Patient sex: M
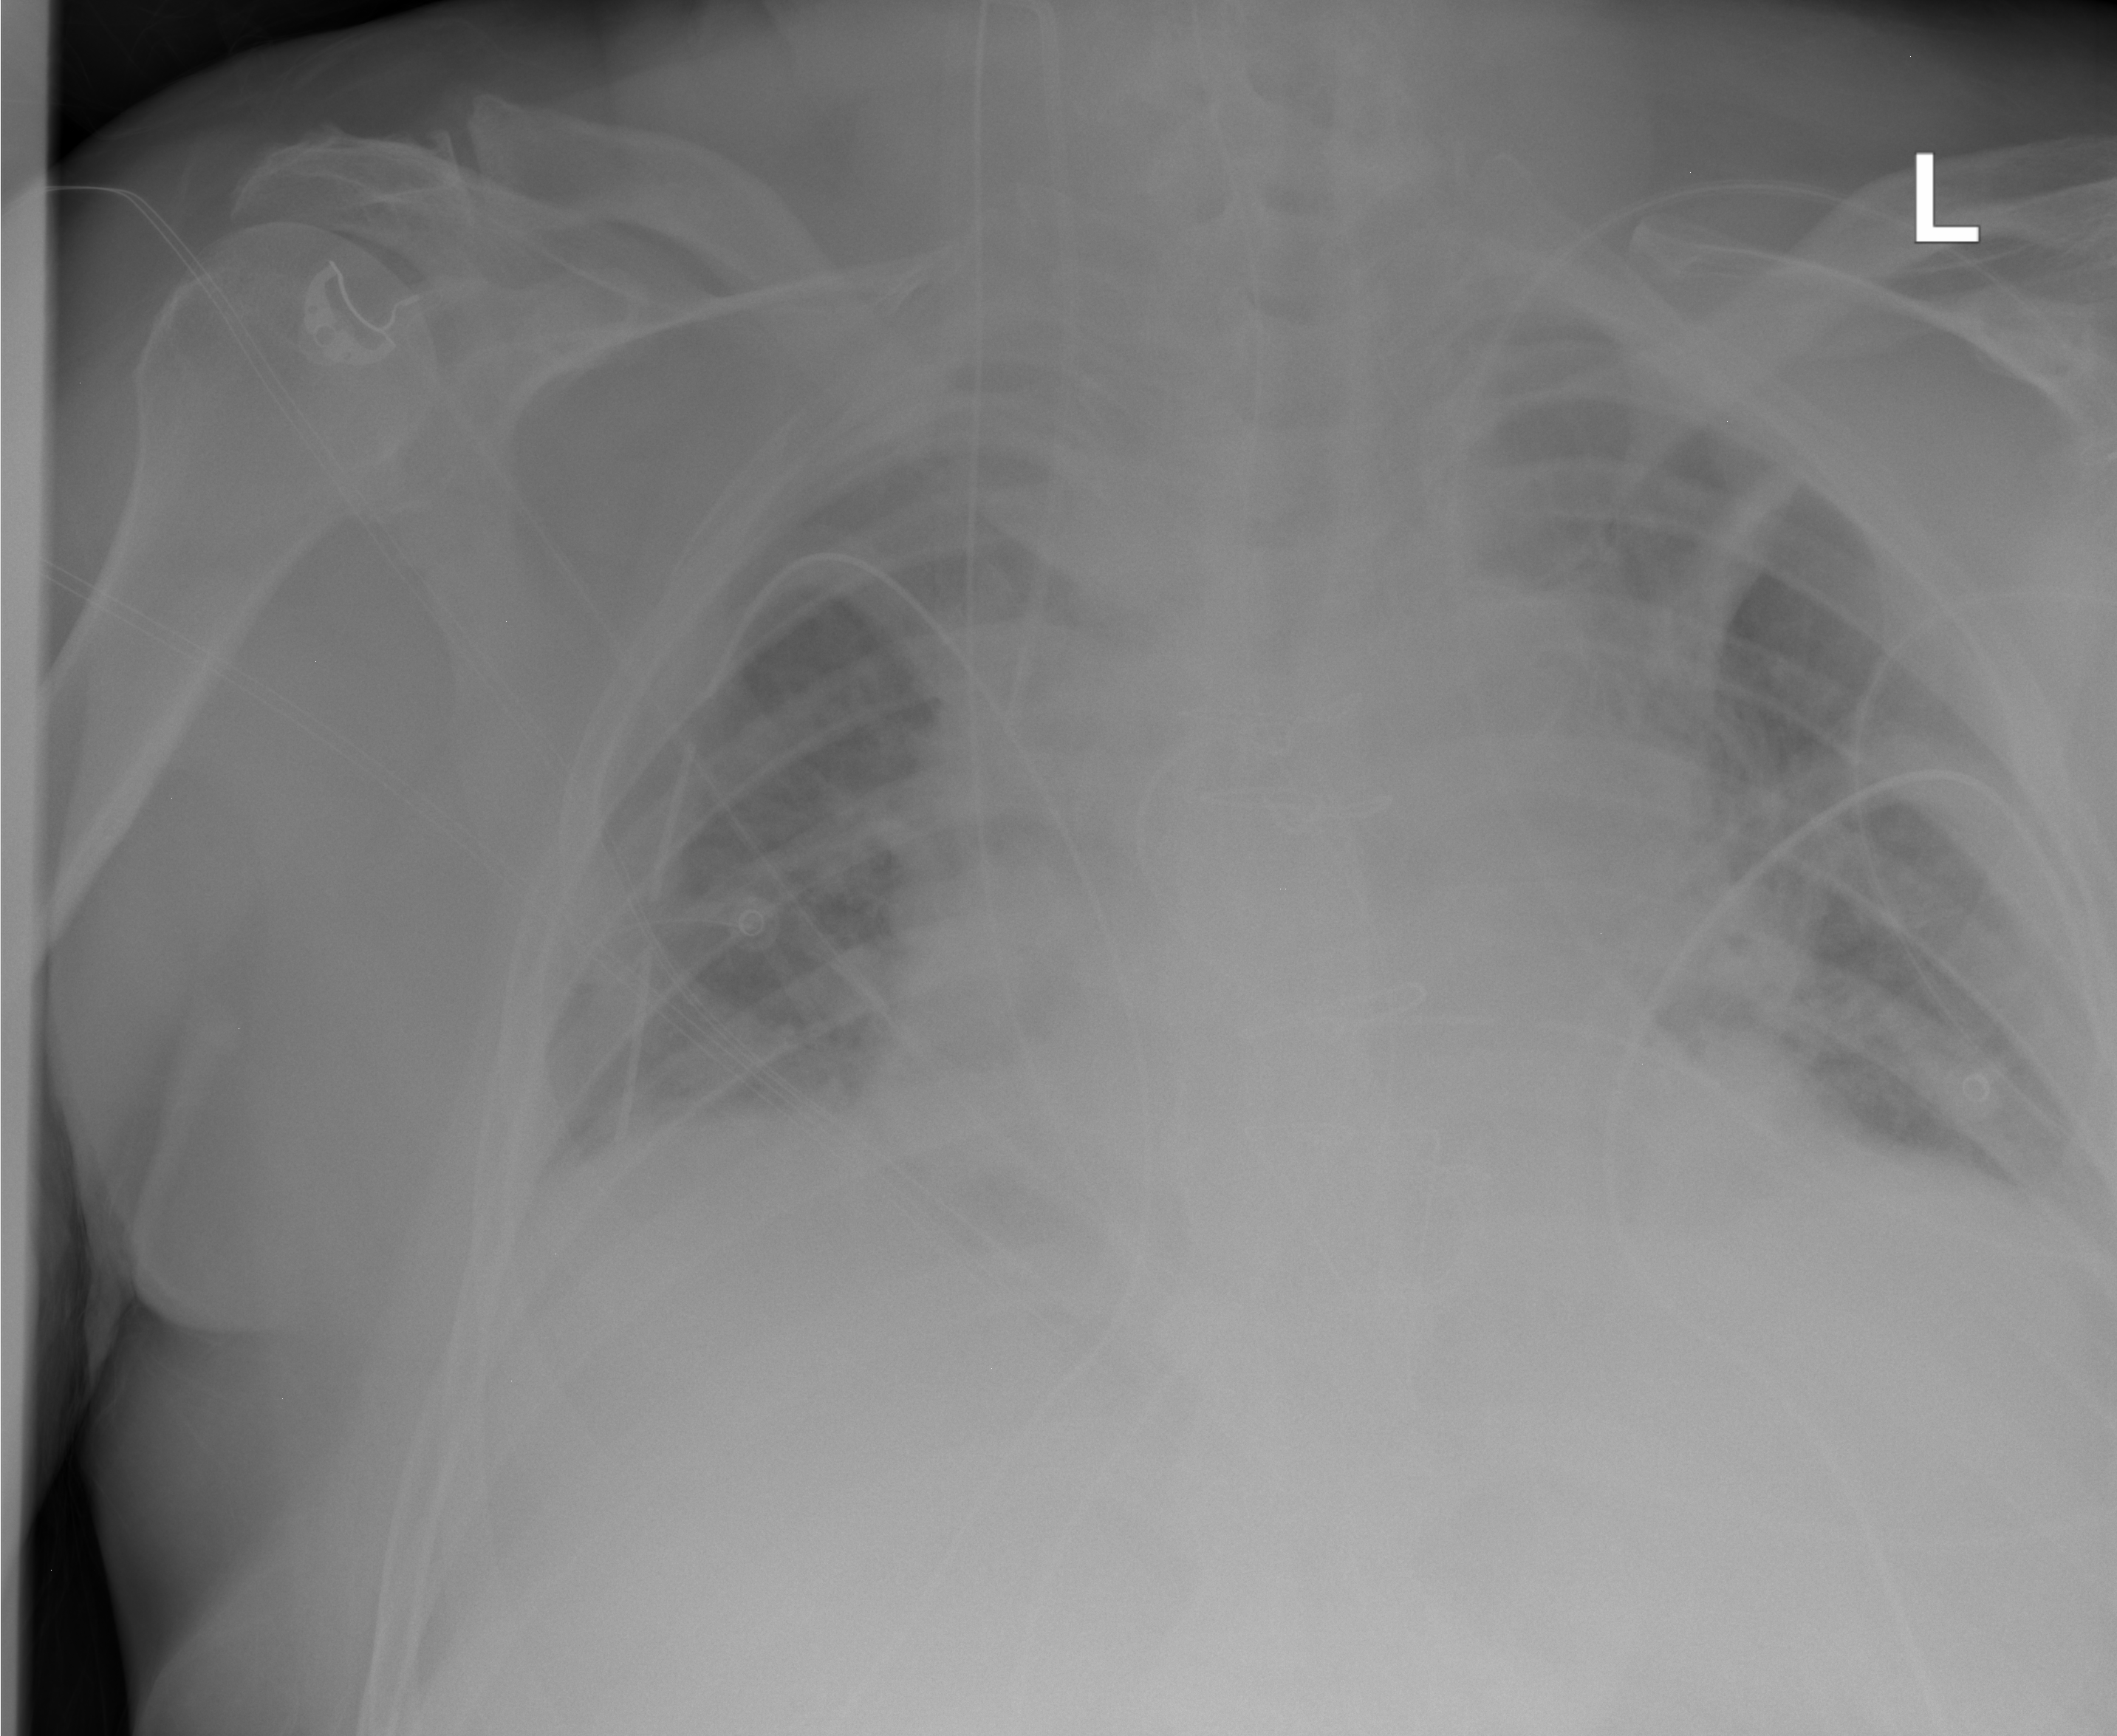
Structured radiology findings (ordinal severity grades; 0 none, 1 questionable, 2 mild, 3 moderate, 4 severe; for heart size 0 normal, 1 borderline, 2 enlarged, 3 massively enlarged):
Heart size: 0
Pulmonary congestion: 0
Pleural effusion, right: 0
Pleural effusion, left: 0
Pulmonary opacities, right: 0
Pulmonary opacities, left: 0
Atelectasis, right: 0
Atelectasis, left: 2